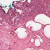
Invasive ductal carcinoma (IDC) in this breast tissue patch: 0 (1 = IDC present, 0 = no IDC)